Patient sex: M
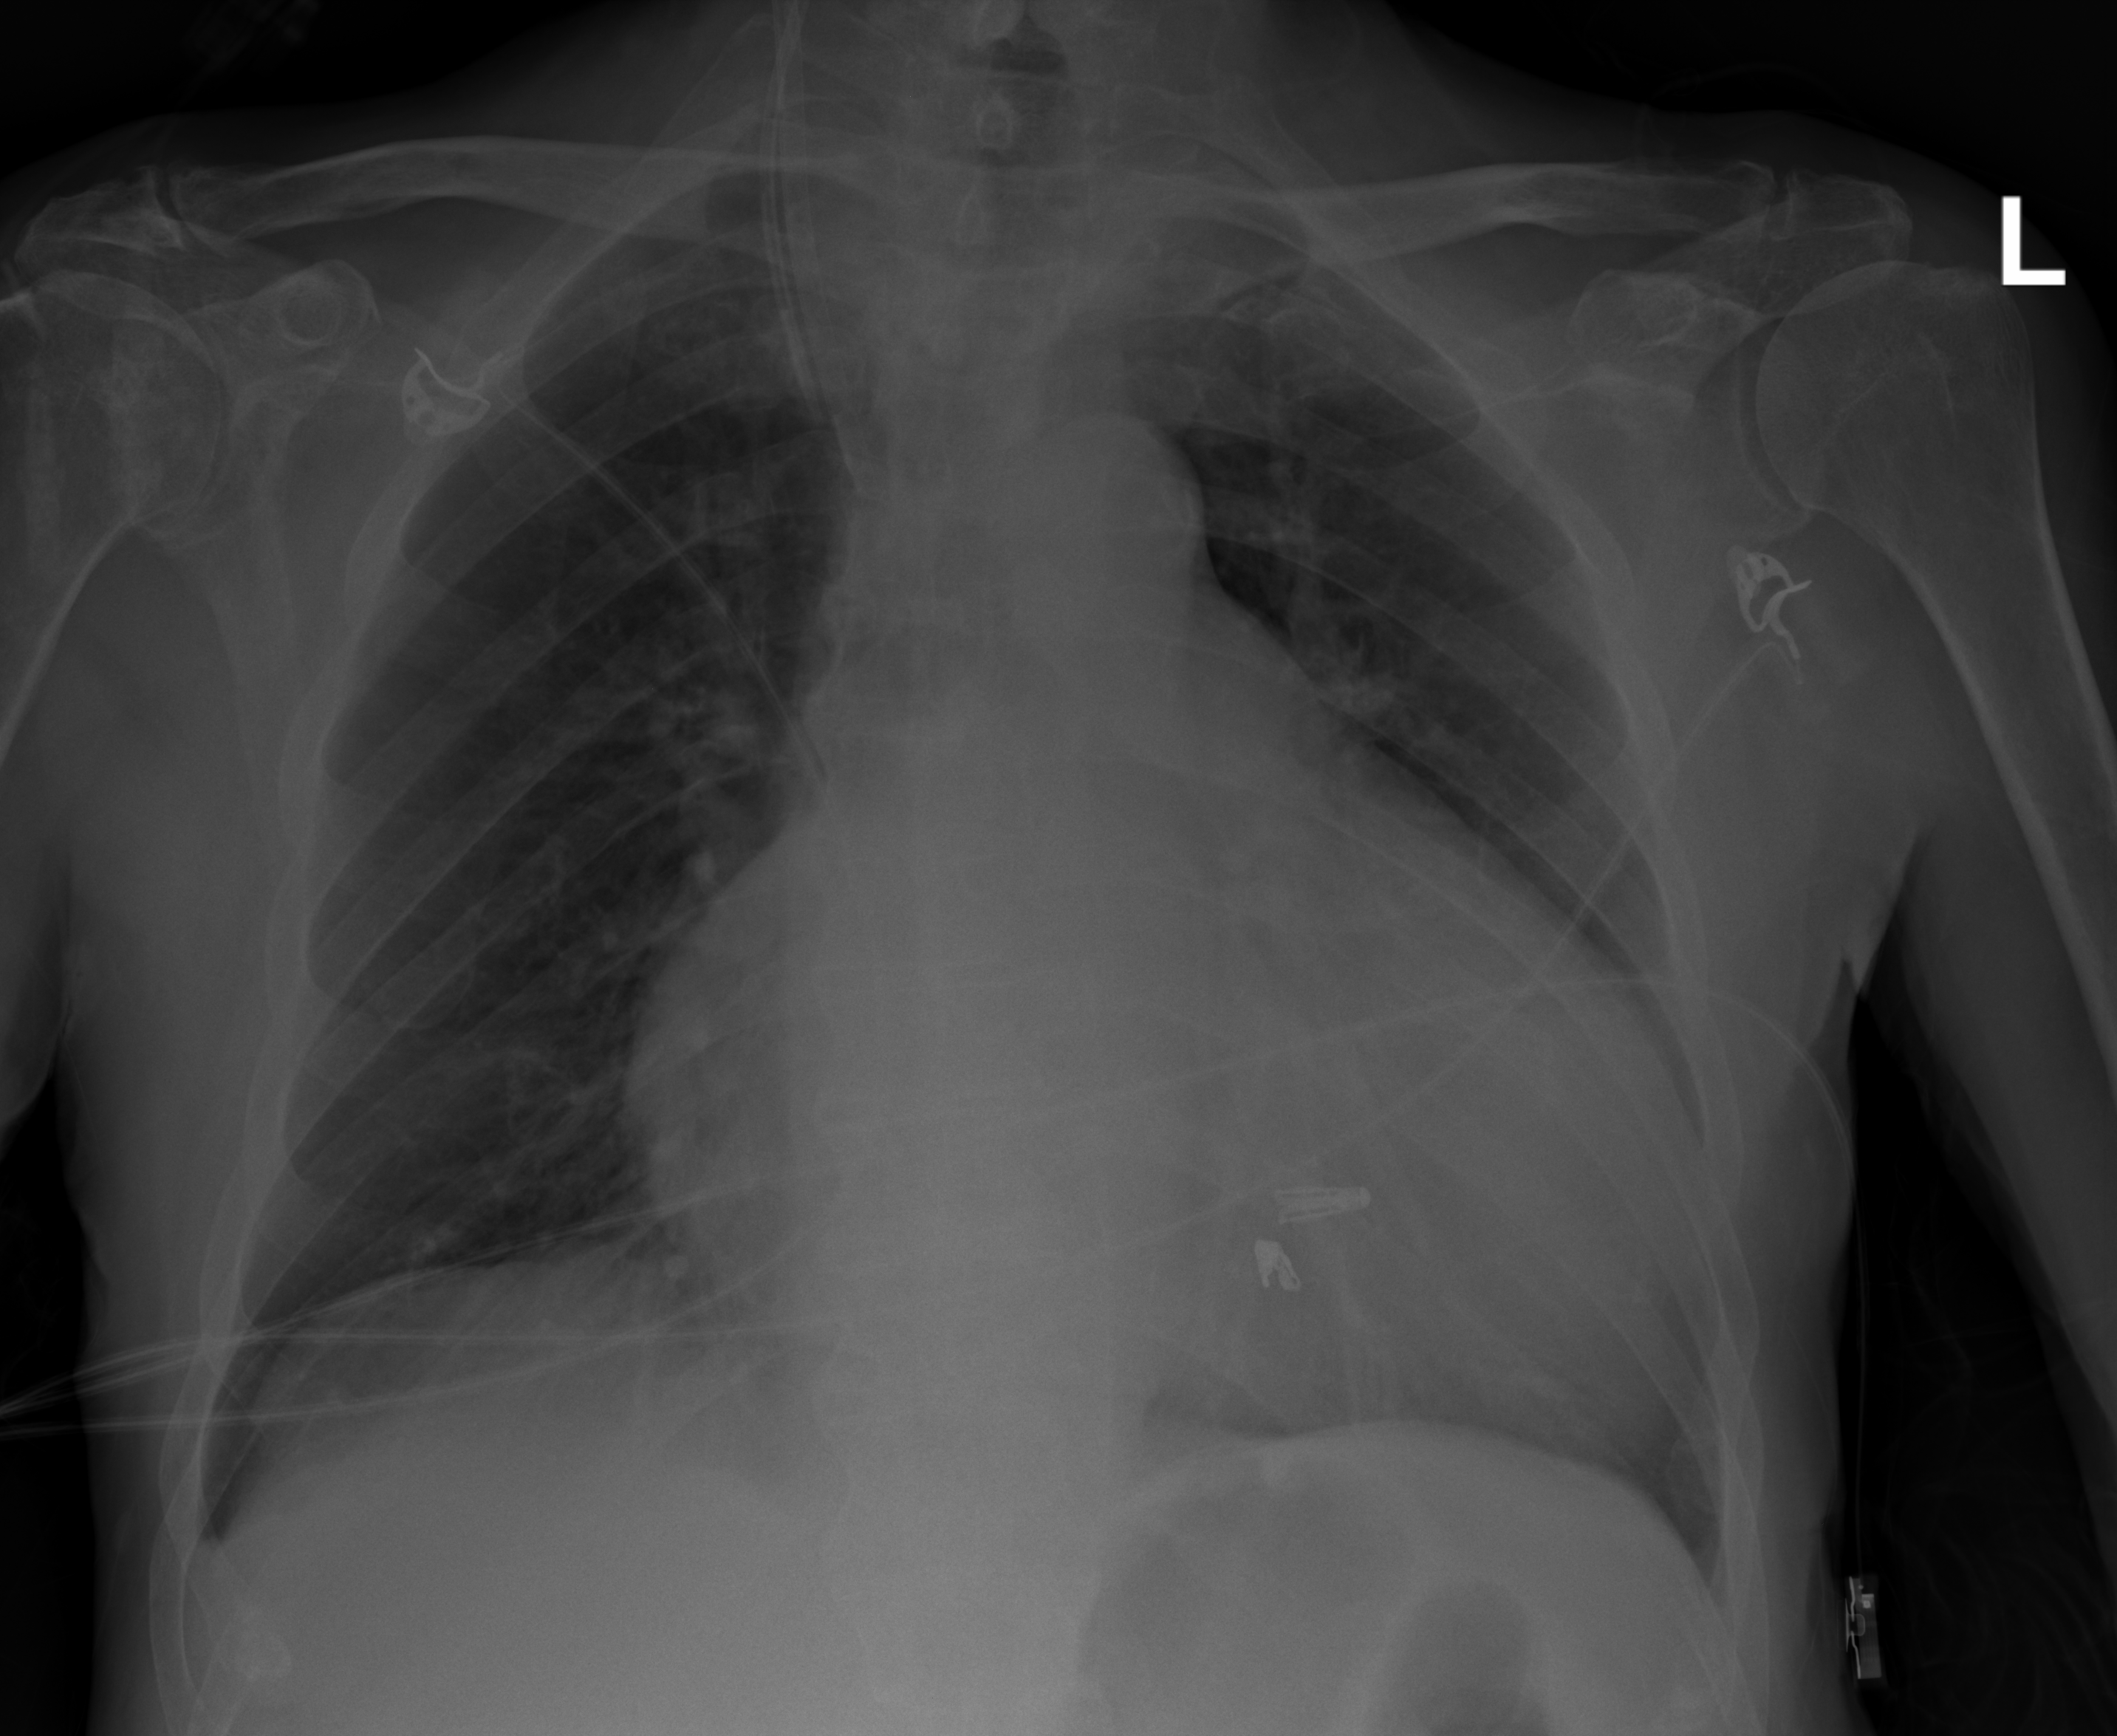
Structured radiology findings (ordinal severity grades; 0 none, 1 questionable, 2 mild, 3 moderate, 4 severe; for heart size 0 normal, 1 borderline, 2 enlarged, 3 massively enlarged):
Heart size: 3
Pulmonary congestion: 0
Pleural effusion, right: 1
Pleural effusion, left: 0
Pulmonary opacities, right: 0
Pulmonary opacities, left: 0
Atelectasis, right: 0
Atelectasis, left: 0